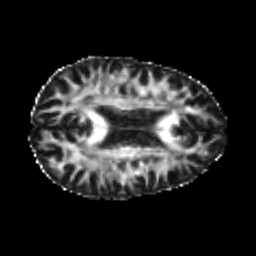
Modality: FA
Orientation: axial
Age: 24
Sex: male
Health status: healthy
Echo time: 0.074 s